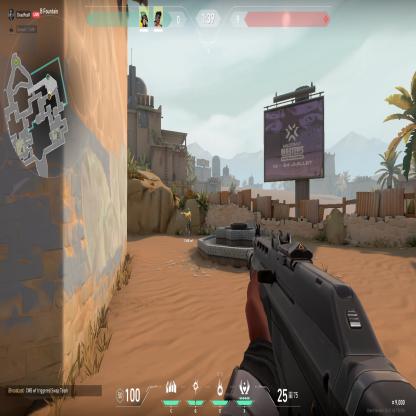
Label: teammate